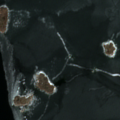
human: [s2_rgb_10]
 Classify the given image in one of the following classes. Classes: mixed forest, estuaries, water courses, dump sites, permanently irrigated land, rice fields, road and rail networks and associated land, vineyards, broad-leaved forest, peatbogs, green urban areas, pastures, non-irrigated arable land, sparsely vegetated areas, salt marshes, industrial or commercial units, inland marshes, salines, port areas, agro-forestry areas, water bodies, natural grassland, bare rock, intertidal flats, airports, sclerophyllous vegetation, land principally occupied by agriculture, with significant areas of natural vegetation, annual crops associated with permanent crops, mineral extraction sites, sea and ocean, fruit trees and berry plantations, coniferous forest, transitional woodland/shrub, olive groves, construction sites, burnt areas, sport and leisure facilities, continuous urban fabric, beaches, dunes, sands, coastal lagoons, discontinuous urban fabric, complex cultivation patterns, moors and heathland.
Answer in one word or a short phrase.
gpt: sea and ocean